Field crop: maize
Growth stage: 2
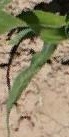
Species: maize